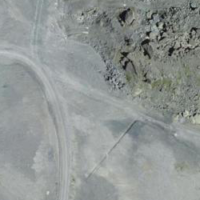
EUNIS habitat code: 48
Species observed at this site:
Silene acaulis
Aster alpinus